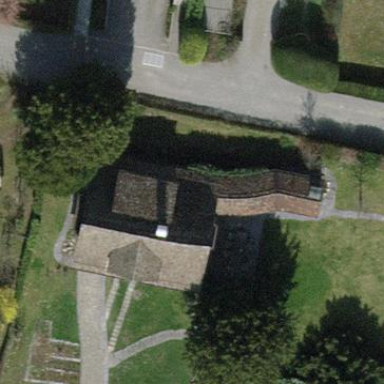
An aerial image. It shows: Gabled house with grey roof.